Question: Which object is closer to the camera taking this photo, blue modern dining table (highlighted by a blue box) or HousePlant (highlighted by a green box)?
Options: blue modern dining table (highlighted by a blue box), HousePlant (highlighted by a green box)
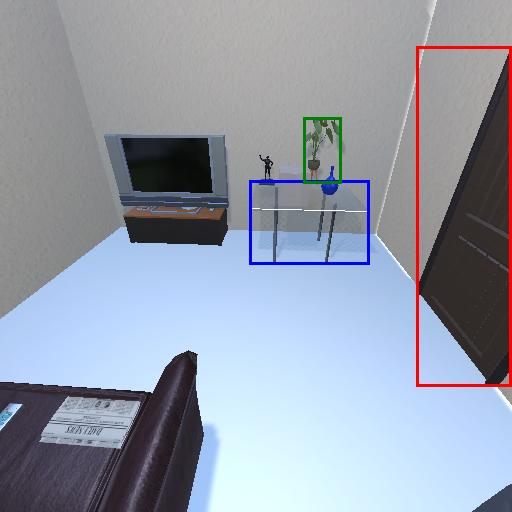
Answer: blue modern dining table (highlighted by a blue box)